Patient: sex M, age 49
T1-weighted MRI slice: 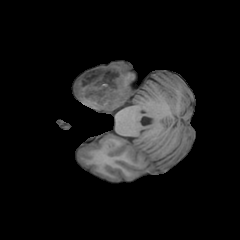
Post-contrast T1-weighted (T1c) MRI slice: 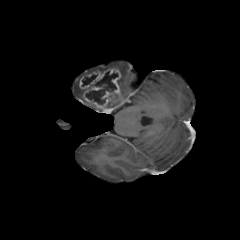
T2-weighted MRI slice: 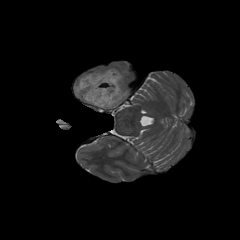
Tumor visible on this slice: yes
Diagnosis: Glioblastoma, IDH-wildtype
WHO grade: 4